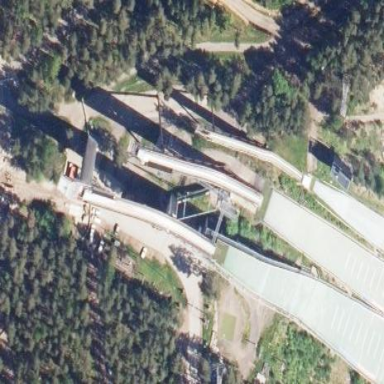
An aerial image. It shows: Ski jumping facility with ski jump building. The sport is ski jumping.